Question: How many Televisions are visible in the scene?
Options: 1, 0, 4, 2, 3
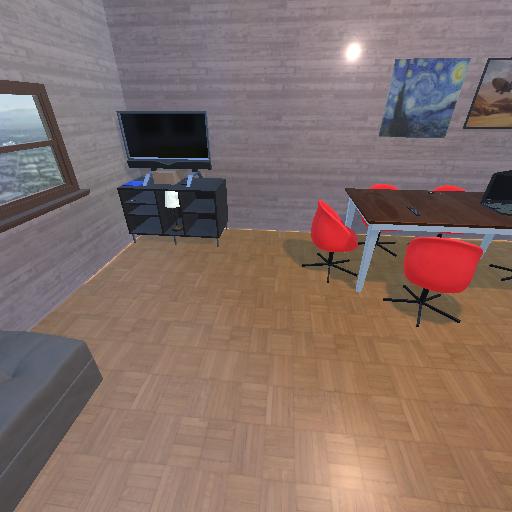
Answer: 1